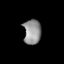
Tissue: lung
Cell type: T cells
Senescence score: 0.1717
Nuclear area (px): 426
Mean DAPI intensity: 146.038